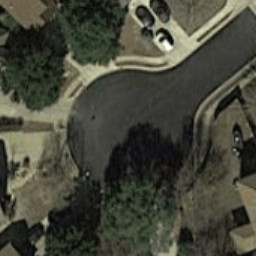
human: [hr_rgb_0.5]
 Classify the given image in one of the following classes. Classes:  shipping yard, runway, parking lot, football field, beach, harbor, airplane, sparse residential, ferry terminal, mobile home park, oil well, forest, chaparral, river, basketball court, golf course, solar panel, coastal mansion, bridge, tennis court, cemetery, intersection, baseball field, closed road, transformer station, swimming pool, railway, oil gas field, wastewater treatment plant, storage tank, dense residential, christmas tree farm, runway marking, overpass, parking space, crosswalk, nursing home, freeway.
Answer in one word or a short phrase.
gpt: closed road